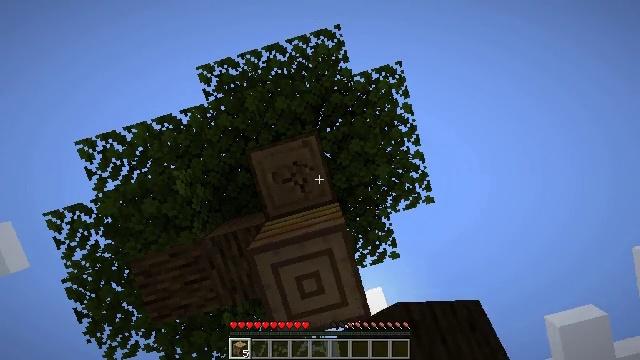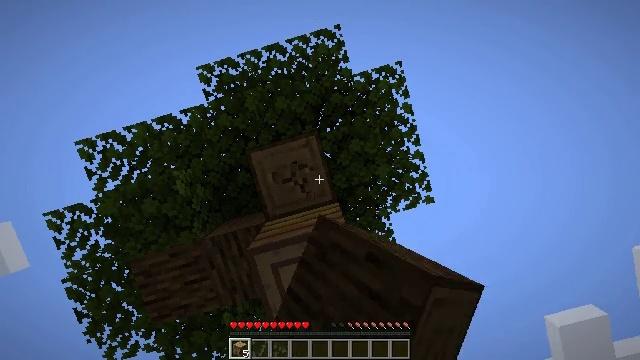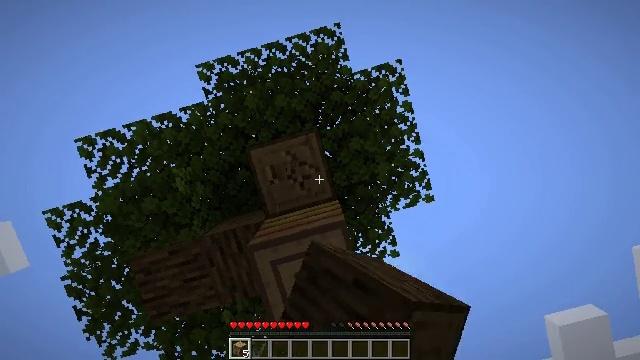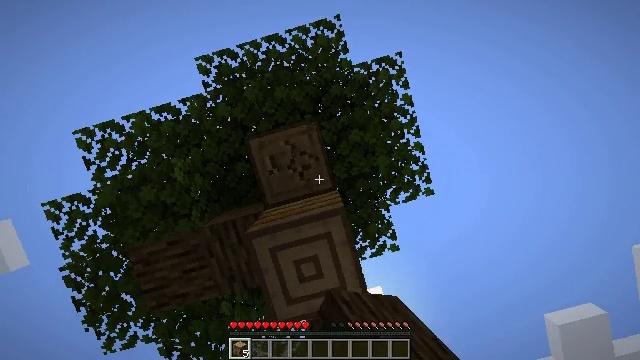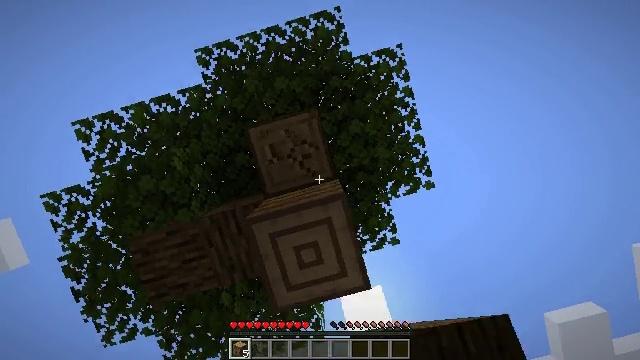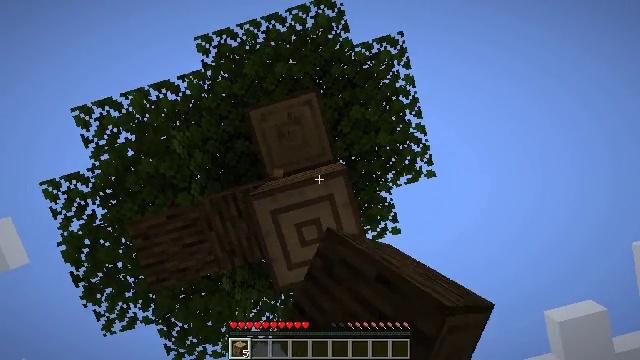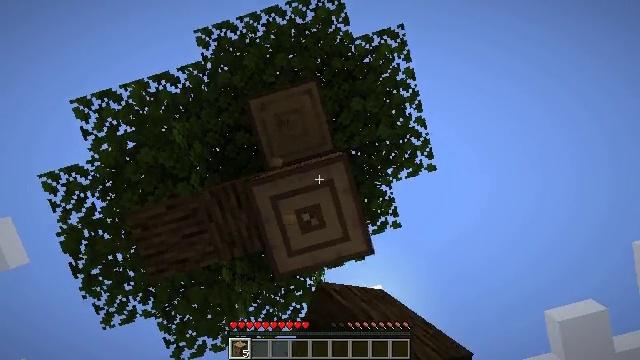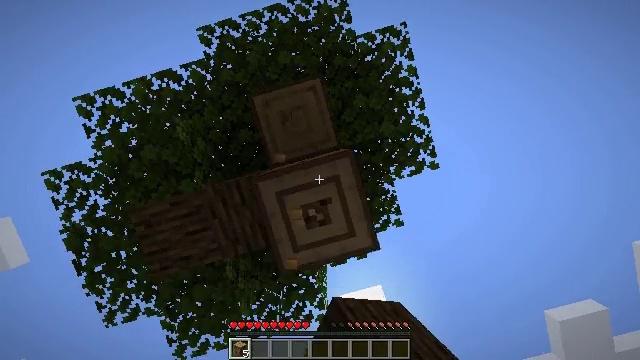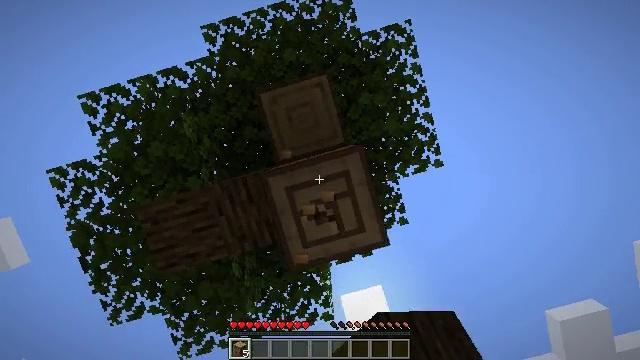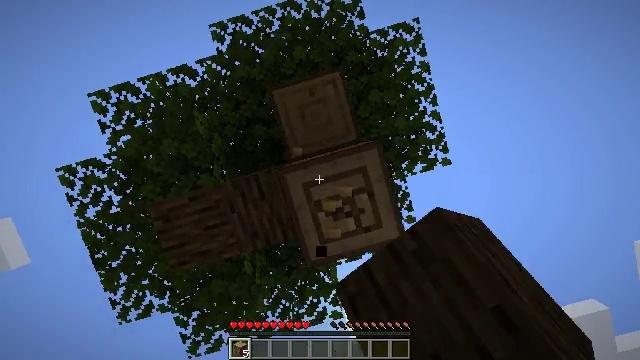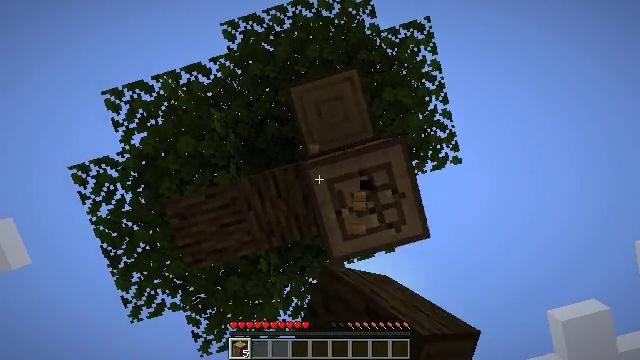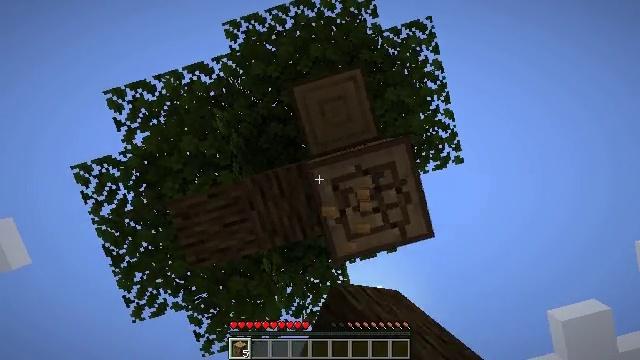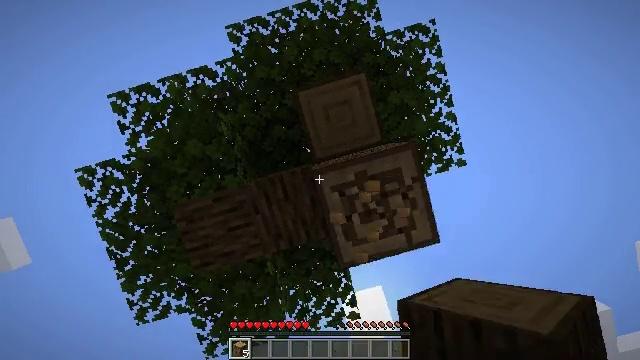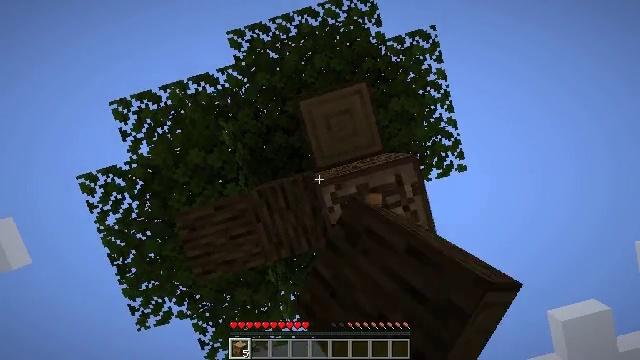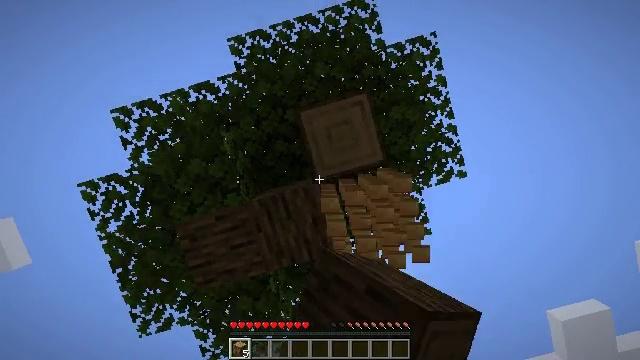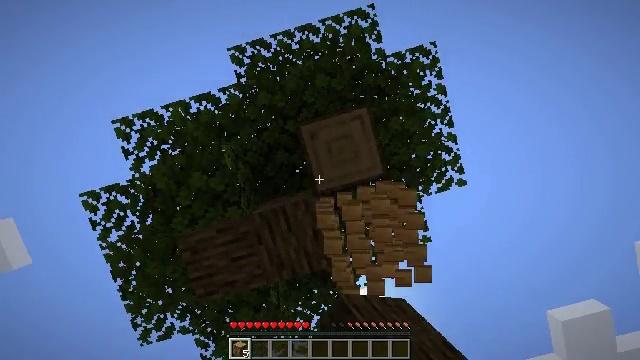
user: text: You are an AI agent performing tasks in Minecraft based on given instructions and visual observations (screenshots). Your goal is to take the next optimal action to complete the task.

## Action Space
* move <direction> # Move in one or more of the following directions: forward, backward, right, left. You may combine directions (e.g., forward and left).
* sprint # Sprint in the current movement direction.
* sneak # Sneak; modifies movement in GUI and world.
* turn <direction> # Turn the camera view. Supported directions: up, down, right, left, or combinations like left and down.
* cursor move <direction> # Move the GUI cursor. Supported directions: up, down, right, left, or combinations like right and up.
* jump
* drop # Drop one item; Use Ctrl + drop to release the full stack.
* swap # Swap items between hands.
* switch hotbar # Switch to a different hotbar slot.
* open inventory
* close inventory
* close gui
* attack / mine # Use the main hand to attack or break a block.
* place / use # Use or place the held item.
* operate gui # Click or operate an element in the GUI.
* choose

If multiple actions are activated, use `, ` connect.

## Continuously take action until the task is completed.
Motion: motion action
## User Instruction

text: Collect the bee nest for honey.
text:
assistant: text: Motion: attack / mine
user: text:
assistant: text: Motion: move forward, attack / mine
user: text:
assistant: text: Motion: move forward, attack / mine
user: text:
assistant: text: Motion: move forward, attack / mine
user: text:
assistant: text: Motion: move forward, attack / mine
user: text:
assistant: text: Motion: attack / mine
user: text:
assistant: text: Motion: move left, attack / mine
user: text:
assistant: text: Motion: move left, attack / mine
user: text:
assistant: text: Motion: move left, attack / mine
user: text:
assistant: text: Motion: attack / mine
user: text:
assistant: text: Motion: attack / mine
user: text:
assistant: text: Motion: move back, attack / mine
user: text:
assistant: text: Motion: move back, attack / mine
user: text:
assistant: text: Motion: move back, attack / mine
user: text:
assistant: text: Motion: attack / mine
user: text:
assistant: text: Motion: attack / mine
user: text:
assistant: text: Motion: attack / mine
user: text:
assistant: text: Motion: attack / mine
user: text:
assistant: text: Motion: attack / mine